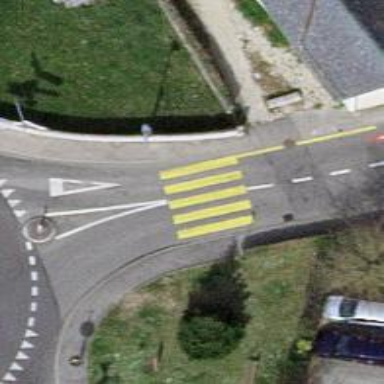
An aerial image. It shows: Kerb barrier.